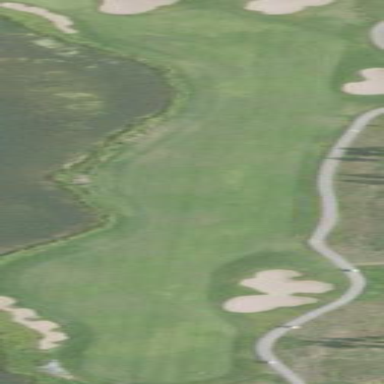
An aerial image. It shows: Grassy fairway on golf course.